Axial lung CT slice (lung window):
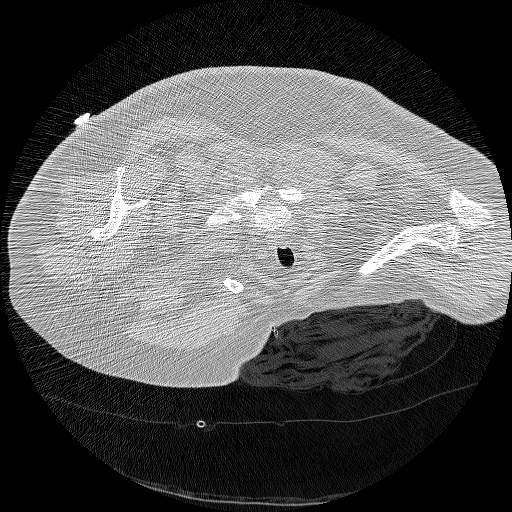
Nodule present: no